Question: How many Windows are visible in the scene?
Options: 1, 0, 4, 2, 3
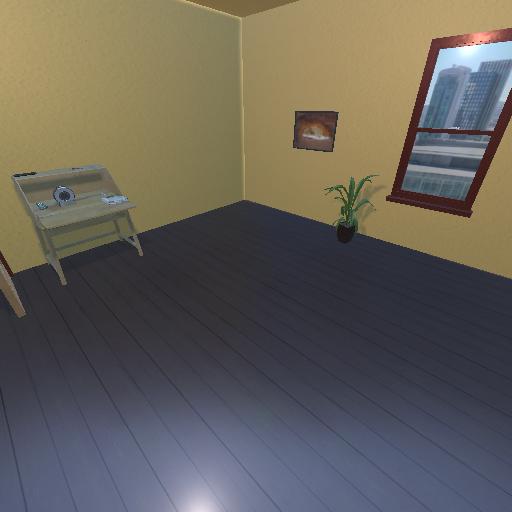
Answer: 1